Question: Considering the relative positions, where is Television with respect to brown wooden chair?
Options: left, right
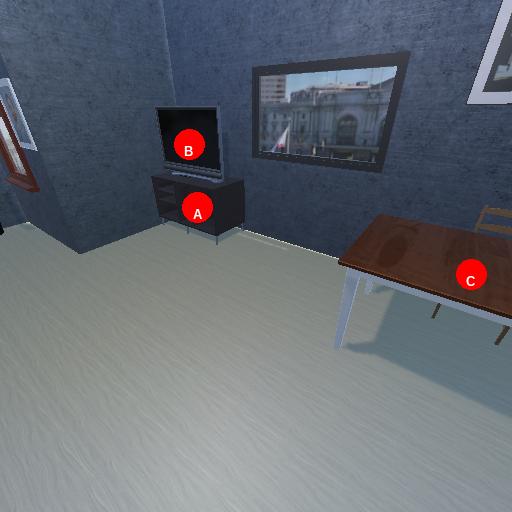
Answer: left